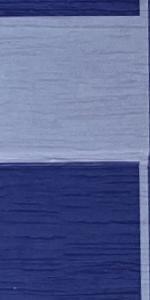
Label: Empty